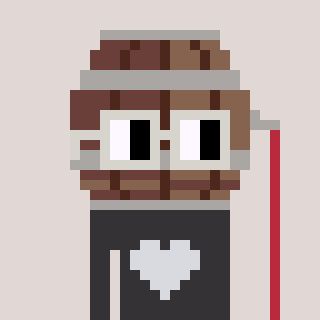
a pixel art character with square light gray glasses, a wine barrel-shaped head and a grayscale-colored body on a warm background